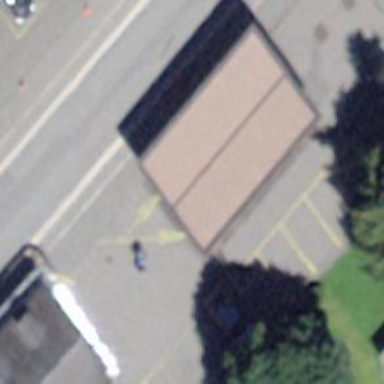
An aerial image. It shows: Fuel station.